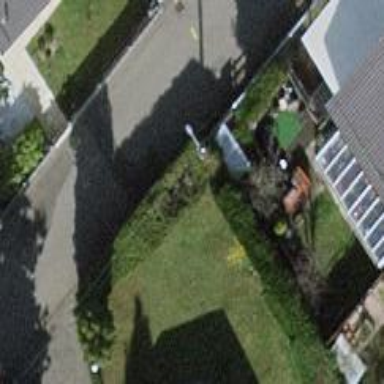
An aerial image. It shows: Garden surrounded by fence.